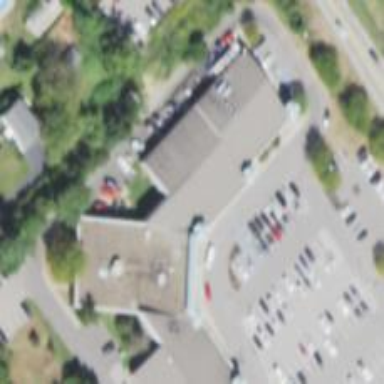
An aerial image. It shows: Clinic.